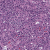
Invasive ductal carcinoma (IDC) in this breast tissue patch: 1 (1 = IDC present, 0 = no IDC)